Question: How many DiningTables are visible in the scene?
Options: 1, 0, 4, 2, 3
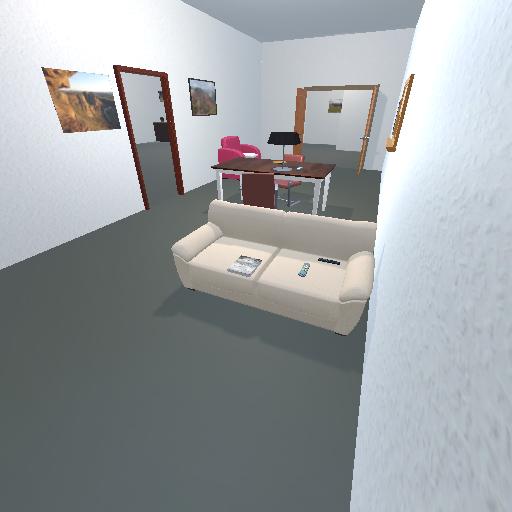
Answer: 1